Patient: sex F, age 62
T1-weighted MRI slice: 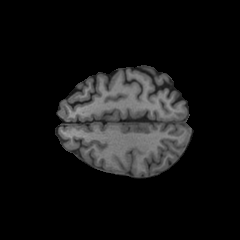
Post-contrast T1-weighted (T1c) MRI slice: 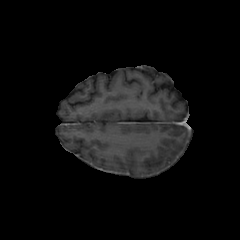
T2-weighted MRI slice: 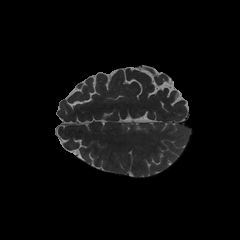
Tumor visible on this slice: no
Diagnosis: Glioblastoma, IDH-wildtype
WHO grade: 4